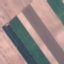
Land use / land cover class: AnnualCrop